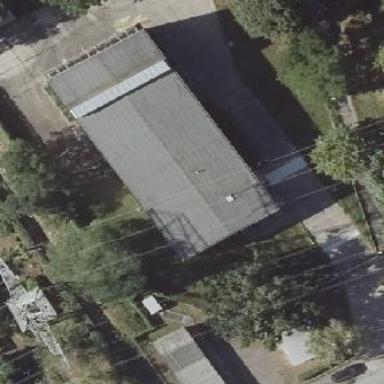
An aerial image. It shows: Service building.